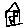
Label: house